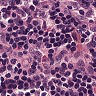
Metastatic tissue present: no